Question: I'm trying to build a regular expressions that will validated my version numbers from user input. The format is xx.yy.zzz and the allowed values are:
xx = 1-6,11,12,22
yy and zzz = any (0-9) combinations.
I came up with something list this:
'''
([1-6]|[11-12]|[22])+(.[0-9][0-9].[0-9][0-9][0-9])$
'''

<URL>
But it still allows digits before the xx. For example: 4444444444444444.15.142 is acceptable input but it should not be. Please help.
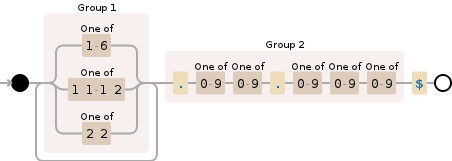
Answer: You need this:
'^([1-6]|11|12|22)\.\d{2}\.\d{3}$'
You didn't specify the beginning (^) and ending ($) anchors to match the entire string. Also, your character classes like '[11-12]' and '[22]' don't do what you think. Each class specified with square brackets matches , so '[22]' just matches "2".
Also, you didn't escape the dots, so they are really matching , not just a dot.